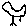
Label: bird